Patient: sex M, age 37
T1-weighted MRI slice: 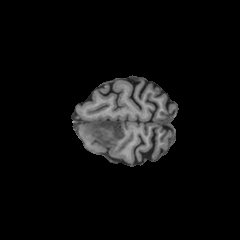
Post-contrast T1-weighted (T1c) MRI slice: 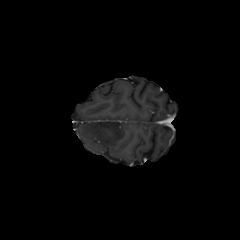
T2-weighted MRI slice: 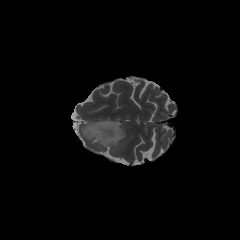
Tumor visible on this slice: yes
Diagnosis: Astrocytoma, IDH-mutant
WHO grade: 2